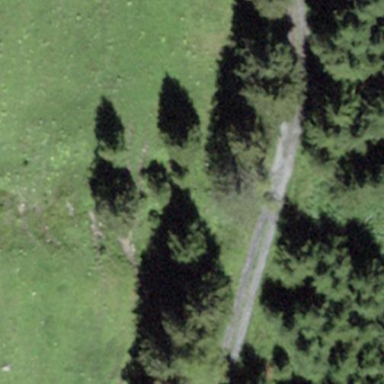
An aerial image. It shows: Forest area.